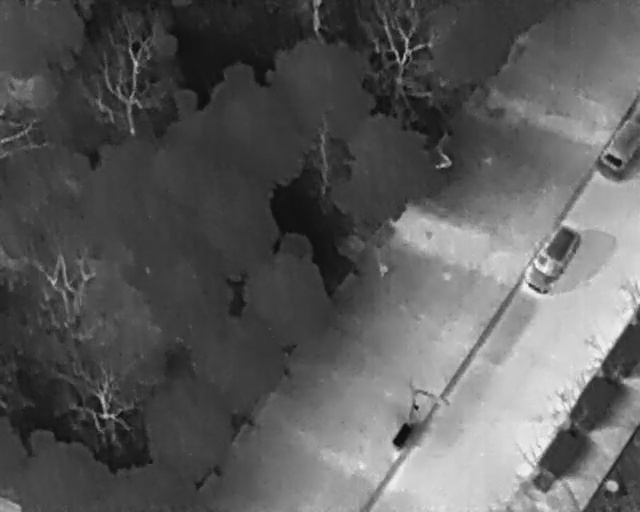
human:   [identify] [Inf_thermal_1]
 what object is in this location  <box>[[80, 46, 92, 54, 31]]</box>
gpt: <ref>1 medium car at the right</ref>

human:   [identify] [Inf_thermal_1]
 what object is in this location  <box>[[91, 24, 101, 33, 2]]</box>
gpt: <ref>1 medium car at the top right</ref>